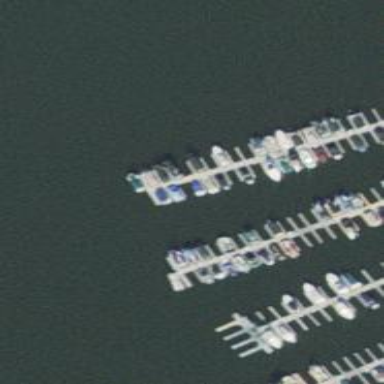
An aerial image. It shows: Man-made pier.